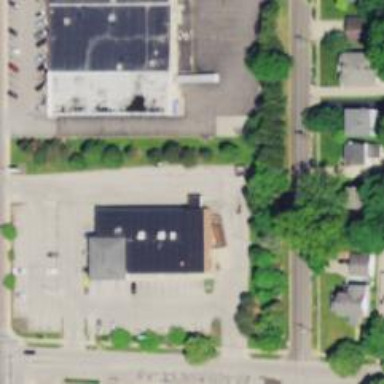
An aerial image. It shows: Pharmacy providing healthcare services.